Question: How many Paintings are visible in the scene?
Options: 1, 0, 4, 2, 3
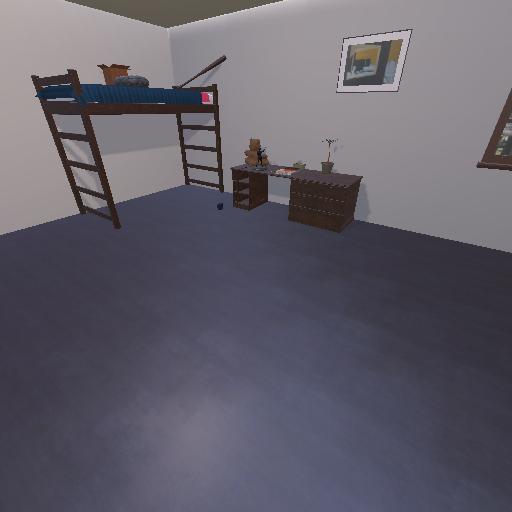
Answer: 1